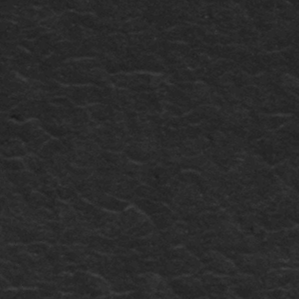
Label: frost